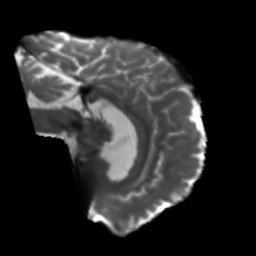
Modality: T2w
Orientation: sagittal
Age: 60
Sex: male
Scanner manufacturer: siemens
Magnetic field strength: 3 T
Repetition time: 5.25 s
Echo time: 0.08 s